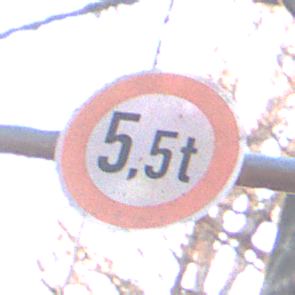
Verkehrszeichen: TatsaechlicheMasse
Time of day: SunriseSunset
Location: Outdoor (Nature)
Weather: Clear
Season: Autumn
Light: Natural